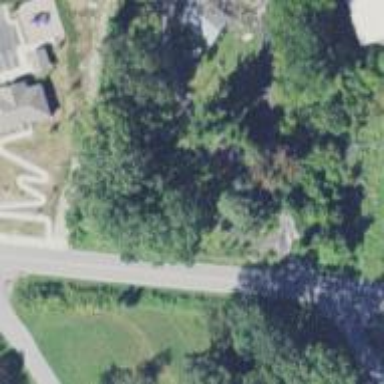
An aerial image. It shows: Turning loop on the road.